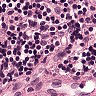
Metastatic tissue present: no